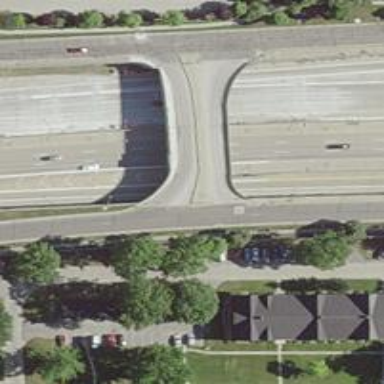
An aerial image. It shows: Asphalt road with secondary link designation.